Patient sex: M
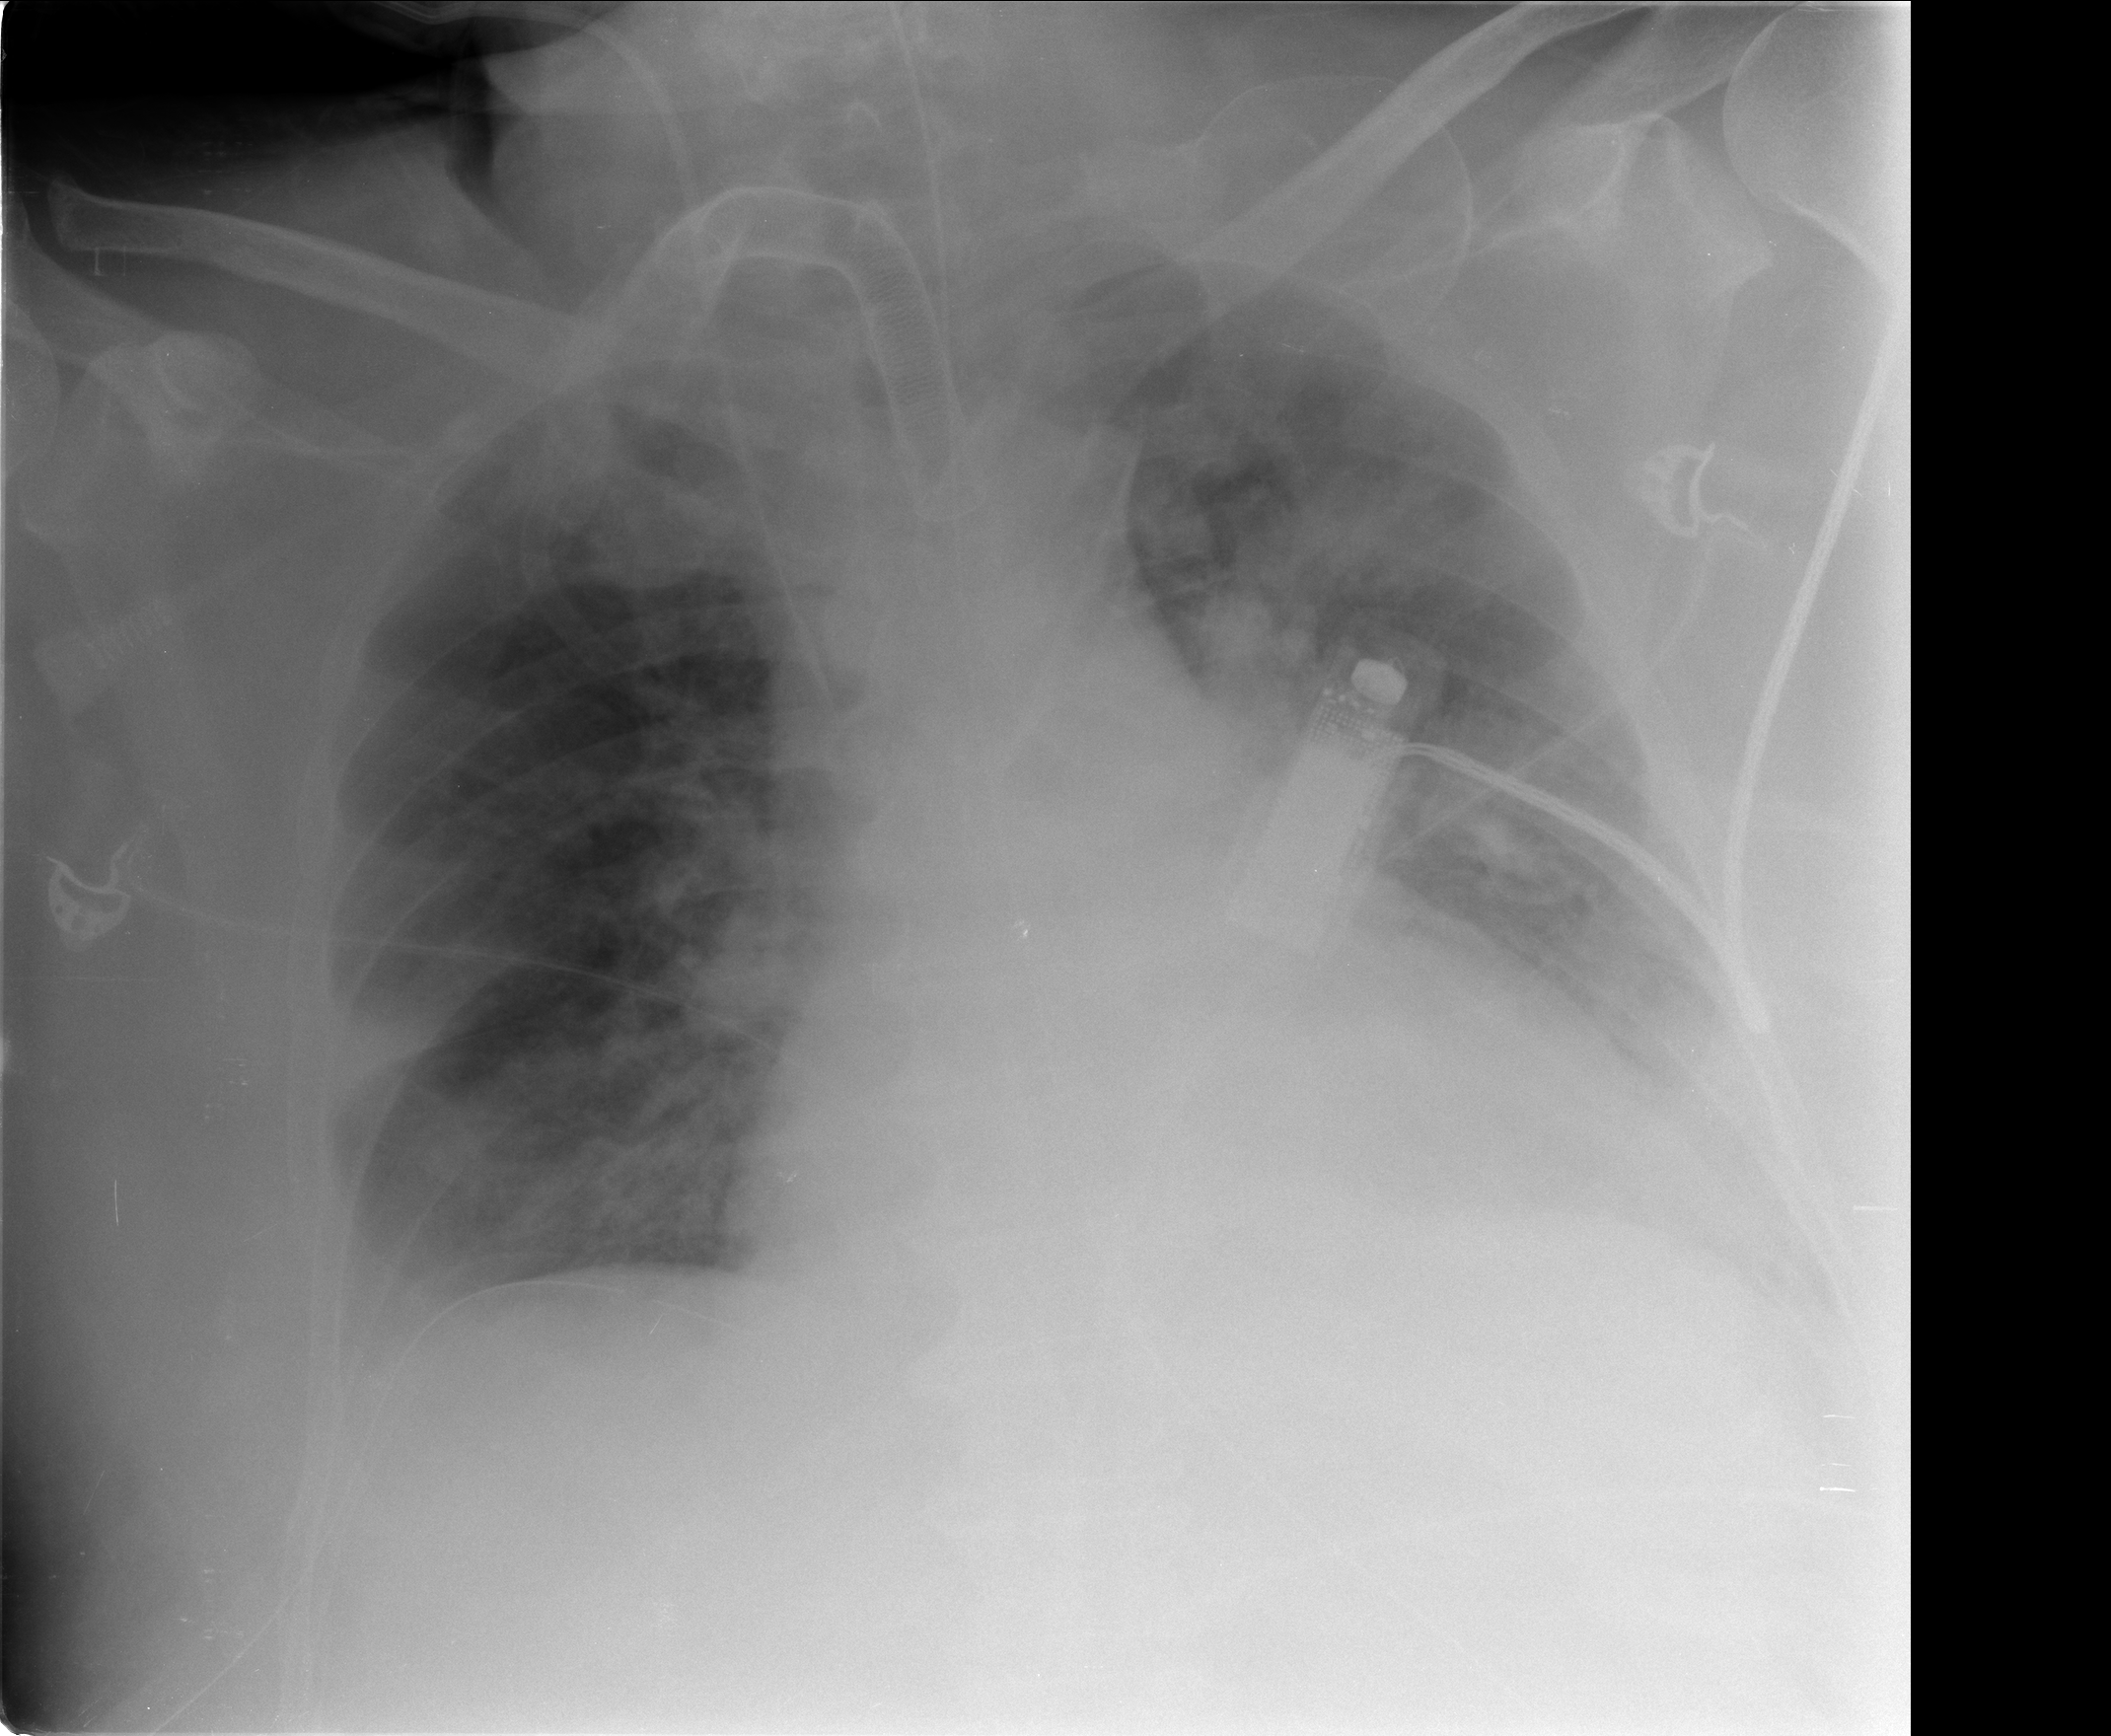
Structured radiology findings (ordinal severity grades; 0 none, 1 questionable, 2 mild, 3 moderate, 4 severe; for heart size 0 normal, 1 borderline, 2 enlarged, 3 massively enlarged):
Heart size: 2
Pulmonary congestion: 3
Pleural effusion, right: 2
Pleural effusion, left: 3
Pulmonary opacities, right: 2
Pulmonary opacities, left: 2
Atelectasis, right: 2
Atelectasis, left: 3